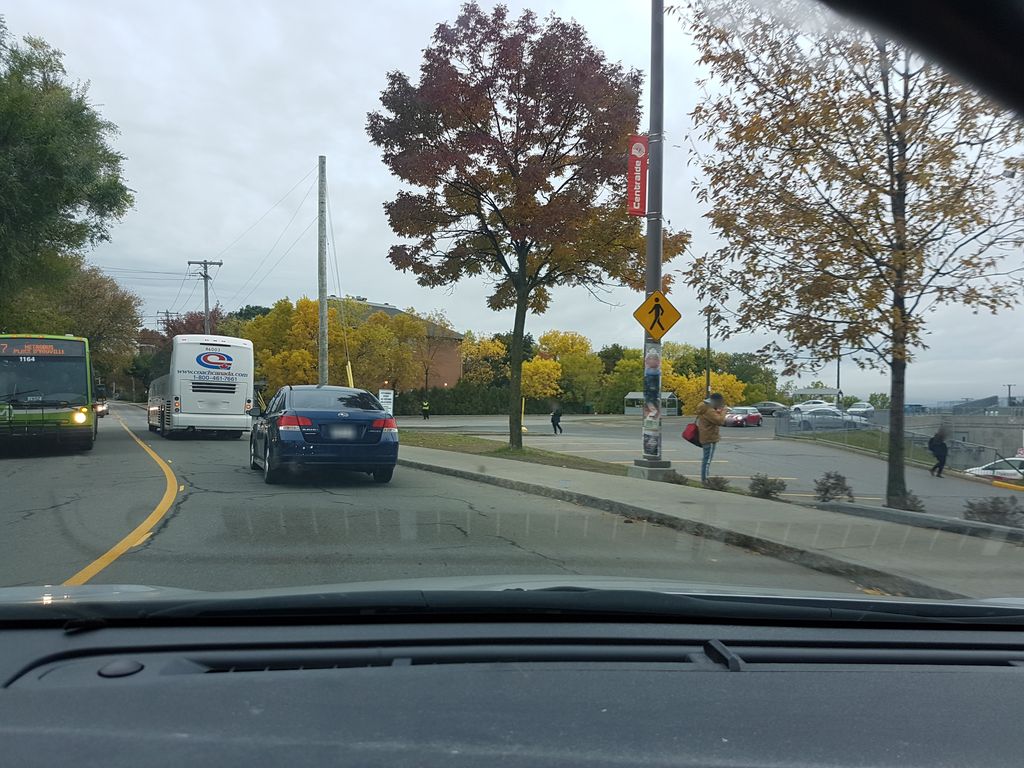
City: quebec_city